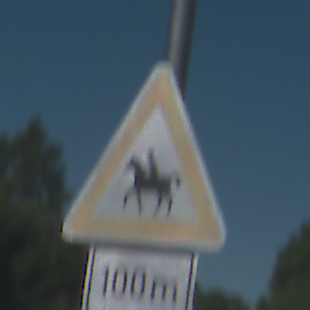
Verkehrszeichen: ReiterRechts
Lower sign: Entfernungsangaben1
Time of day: Midday
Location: Outdoor (Special)
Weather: PartlyCloudy
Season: NotSpecified
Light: Natural